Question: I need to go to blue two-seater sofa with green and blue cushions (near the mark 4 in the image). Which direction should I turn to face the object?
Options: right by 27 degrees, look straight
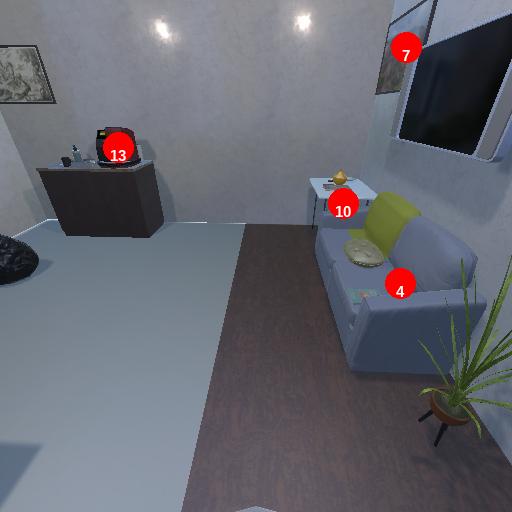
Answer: right by 27 degrees